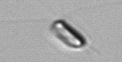
Label: Chrysochromulina